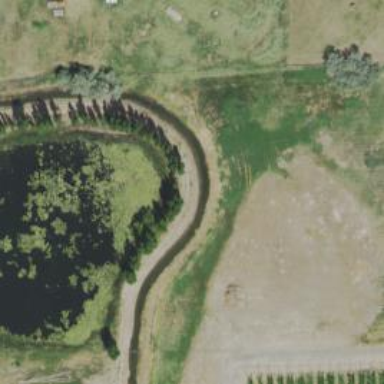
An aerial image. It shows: Canal.